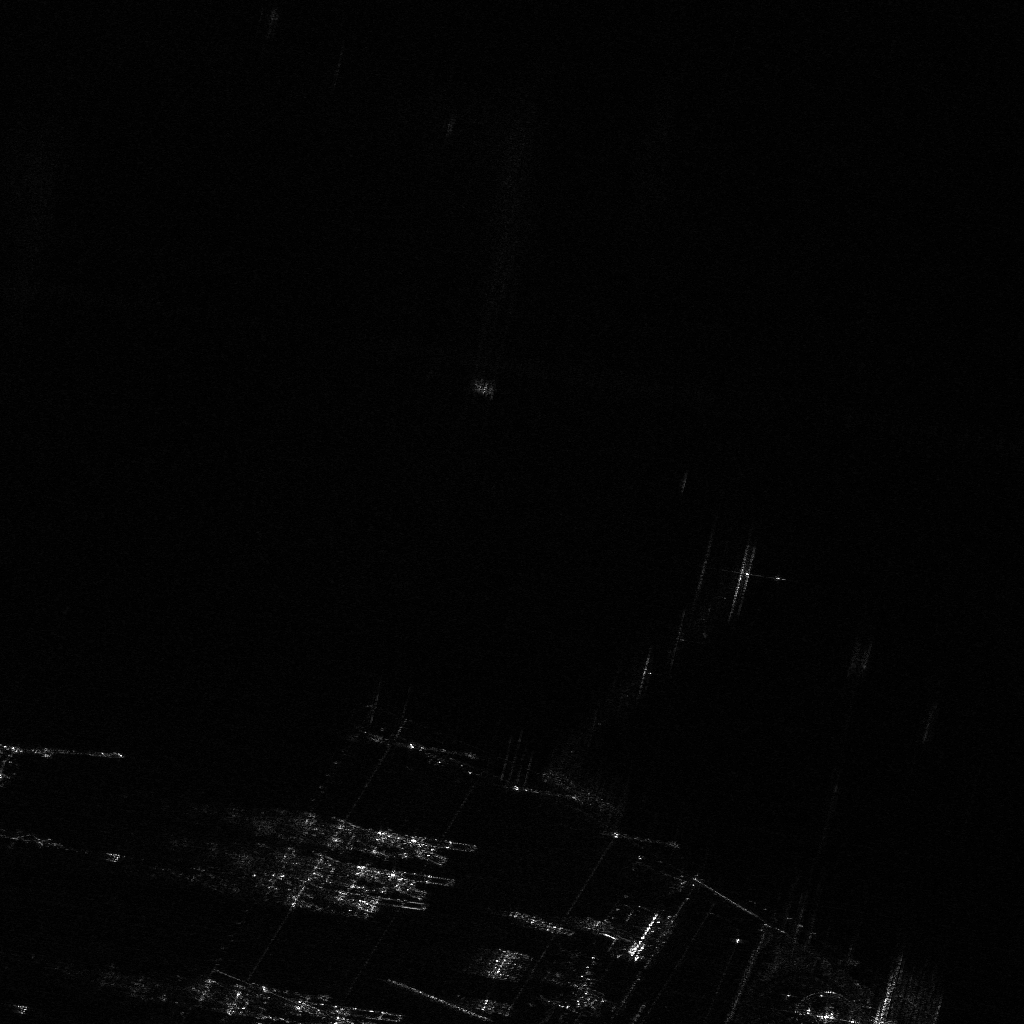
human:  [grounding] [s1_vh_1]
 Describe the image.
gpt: In the satellite image, there is  <ref>3 medium ore-oil </ref> <box>[[28, 79, 41, 83, 15], [27, 82, 40, 85, 15], [25, 85, 38, 89, 15]]</box> located at bottom.